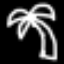
Label: palm tree